Question: I'm trying to make an UITabBarController like this:

No matter the device width (whether it is rotated or not) the buttons should not be stretched and the leftover space should be on the right side.
:
1. Is this possible with the UITabBarController?
2. For the whitelines inbetween the buttons I am planning to use an unclickable UITabBarItem with an image. Is this the best way to do this?
3. With this tutorial that I followed I am getting this result:
2 problems here ^, whilst my background.png is , the selected image () has padding. This should not happen, both pictures have the same height?
The second problem is that the button/image has trailing space, and I want it sticked to the left side, as in my first screenshot. How would I accomplish this?
I don't expect anyone to post code, just merely a push in the right direction as I'm totally lost on this.
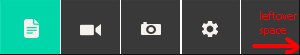
Answer: Check this <URL>, you can customize the UI in interface builder with consstraints and get what you want.